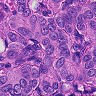
Metastatic tissue present: yes